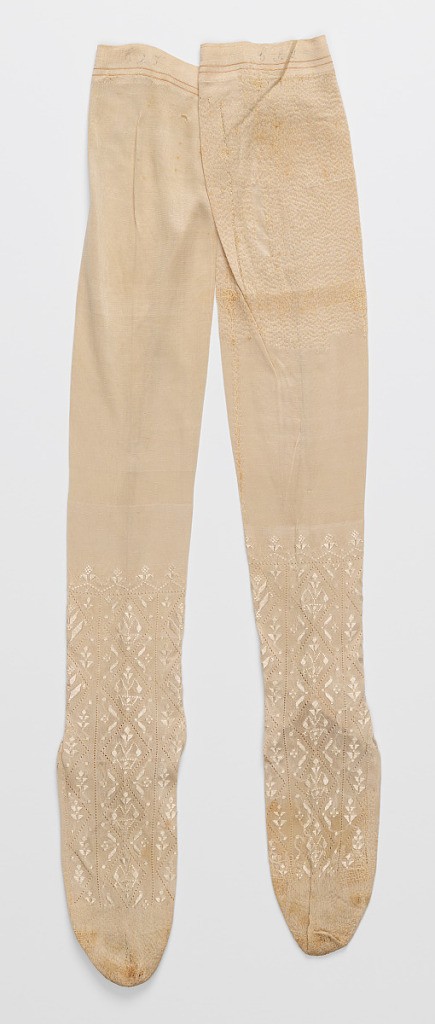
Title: Stockings
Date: ca. 1820
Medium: silk Technique: knitted
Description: Pair of white stockings with an elaborate design of floral motifs and vertical diamonds over the instep and ankle. Two narrow bands of brown silk at the top. Initials CAP on each in ink.